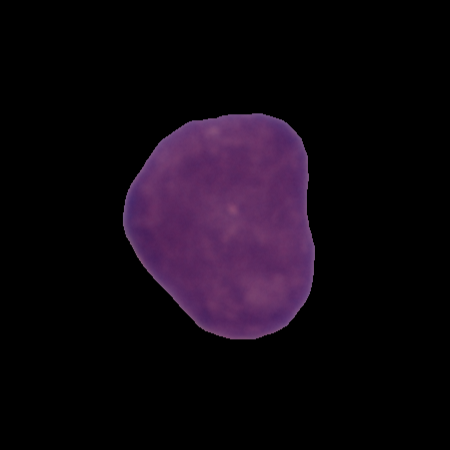
Label: healthy